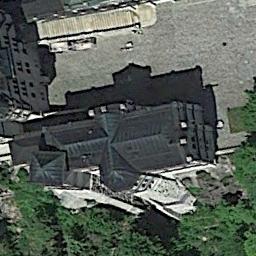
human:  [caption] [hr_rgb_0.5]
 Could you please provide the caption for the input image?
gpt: The cross-shaped palace is between a grove of trees and an open area .

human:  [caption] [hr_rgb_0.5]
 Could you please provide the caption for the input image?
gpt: Half of the roof of this palace is red .

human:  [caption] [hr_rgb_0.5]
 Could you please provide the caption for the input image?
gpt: The palace is on the open place next to some trees .

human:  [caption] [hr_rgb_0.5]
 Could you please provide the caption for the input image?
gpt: There are many trees of different sizes beside the palace .

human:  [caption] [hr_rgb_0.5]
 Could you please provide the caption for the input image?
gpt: There are some green trees beside the palace with black roofs .